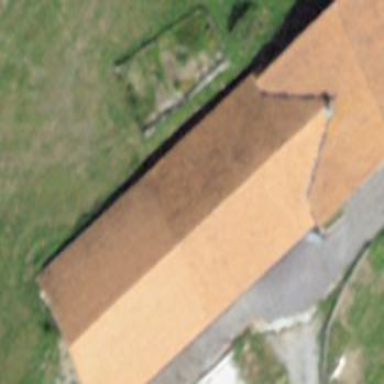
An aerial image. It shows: Farm building.